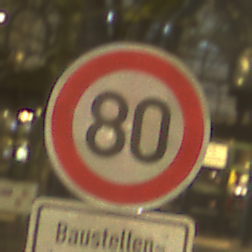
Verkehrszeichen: Geschwindigkeit80
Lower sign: HinweiseAufGefahrenDurchVerbaleAngabe2
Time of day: Night
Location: Outdoor (Urban)
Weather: Overcast
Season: NotSpecified
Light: Artificial